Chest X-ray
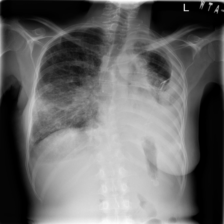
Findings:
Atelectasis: negative
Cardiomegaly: negative
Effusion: positive
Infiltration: positive
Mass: negative
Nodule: negative
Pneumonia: negative
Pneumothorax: negative
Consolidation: negative
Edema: negative
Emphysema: negative
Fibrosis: negative
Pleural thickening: positive
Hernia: negative